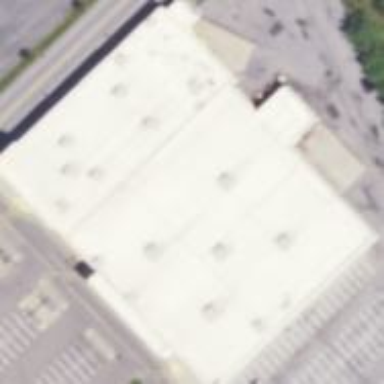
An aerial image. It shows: Retail building.